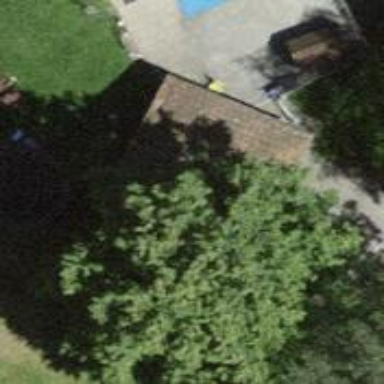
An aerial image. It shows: Garage.